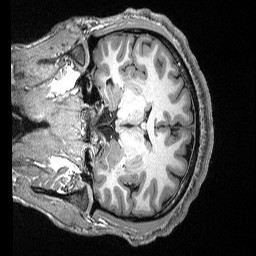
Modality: T1w
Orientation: coronal
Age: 19
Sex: male